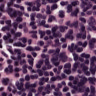
Metastatic tissue present: no